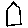
Label: house